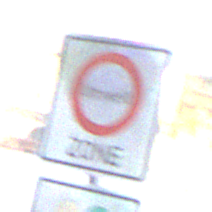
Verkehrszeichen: BeginnUmweltzone
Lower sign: FreistellungVomVerkehrsverbot2
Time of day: SunriseSunset
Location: Outdoor (Urban)
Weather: PartlyCloudy
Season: NotSpecified
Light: Natural